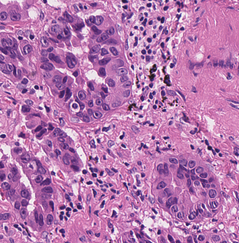
Tumor epithelial tissue: yes
Tumor-associated stroma tissue: yes
Normal tissue: no